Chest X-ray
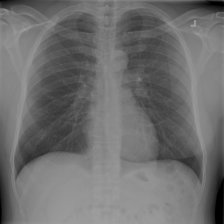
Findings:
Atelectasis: negative
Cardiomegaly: negative
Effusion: negative
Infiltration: negative
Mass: negative
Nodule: negative
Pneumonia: negative
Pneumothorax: negative
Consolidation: negative
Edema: negative
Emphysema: negative
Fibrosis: negative
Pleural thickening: negative
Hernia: negative